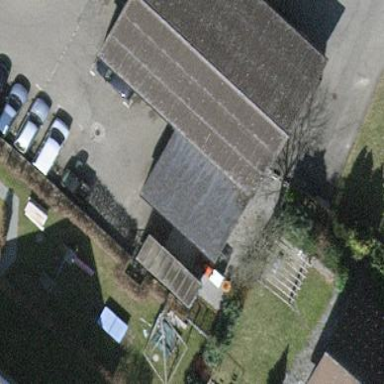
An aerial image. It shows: House with flat roof.